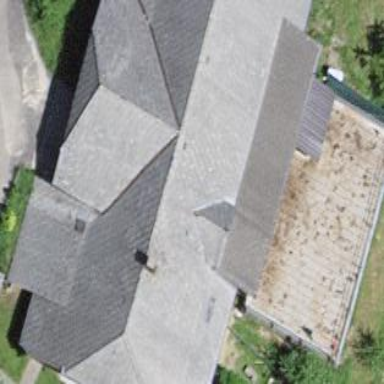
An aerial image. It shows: Farm building.